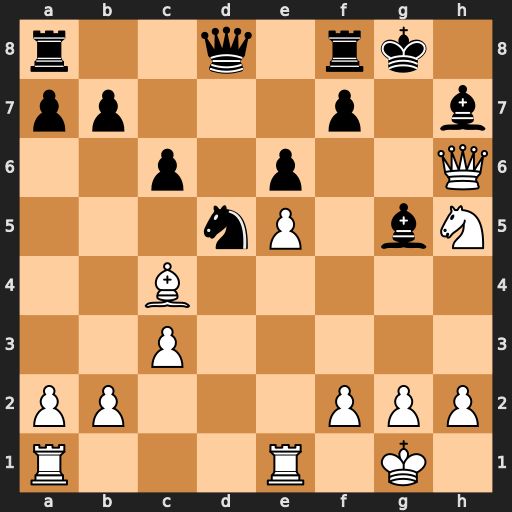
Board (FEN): r2q1rk1/pp3p1b/2p1p2Q/3nP1bN/2B5/2P5/PP3PPP/R3R1K1
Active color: w
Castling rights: -
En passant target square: -
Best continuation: Qg7#